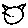
Label: cat